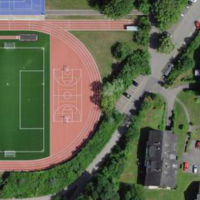
EUNIS habitat code: 53
Species observed at this site:
Cornus sanguinea
Trifolium pratense
Carpinus betulus
Trifolium repens